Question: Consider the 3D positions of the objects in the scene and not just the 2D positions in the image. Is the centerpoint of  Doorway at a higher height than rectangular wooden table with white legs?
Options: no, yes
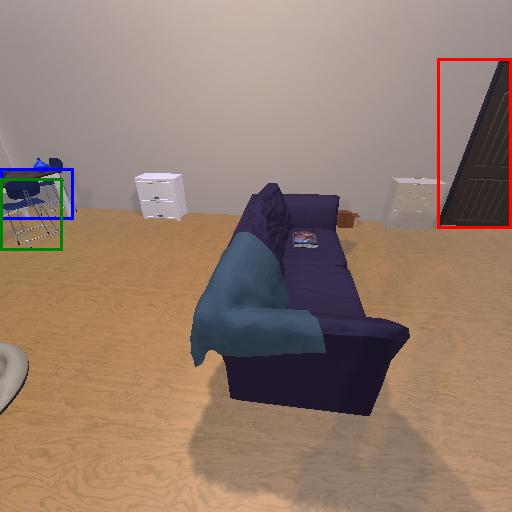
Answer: no